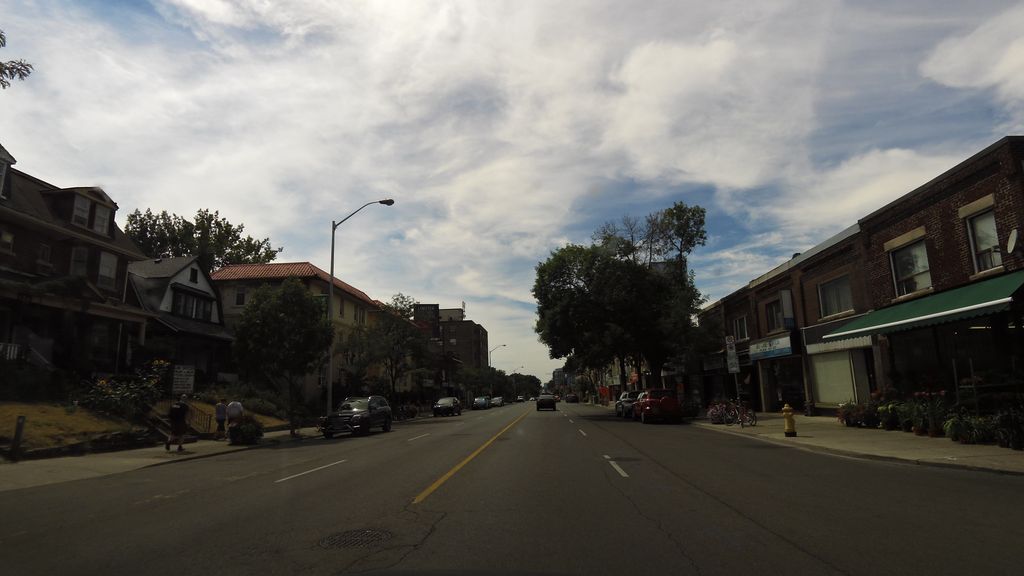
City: toronto